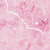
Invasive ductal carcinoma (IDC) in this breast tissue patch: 0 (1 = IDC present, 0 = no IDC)